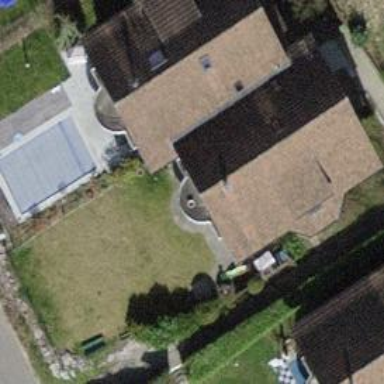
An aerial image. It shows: Semidetached house.